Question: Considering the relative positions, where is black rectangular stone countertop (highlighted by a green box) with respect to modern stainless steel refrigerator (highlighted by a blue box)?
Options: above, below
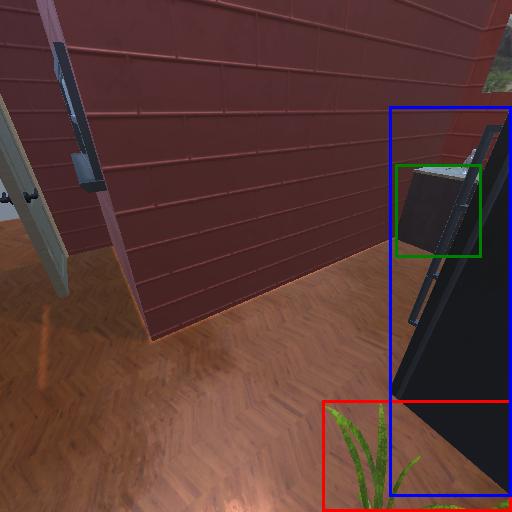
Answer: above